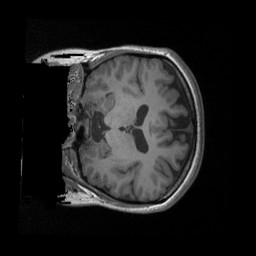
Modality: T1w
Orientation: coronal
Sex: female